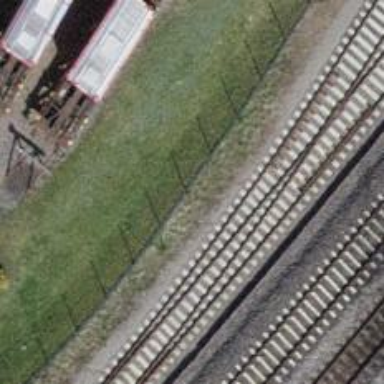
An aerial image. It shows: Railway switch.